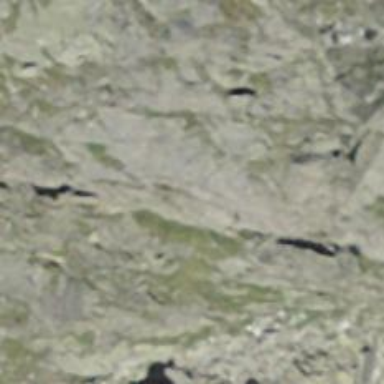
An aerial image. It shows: Cliff in nature.